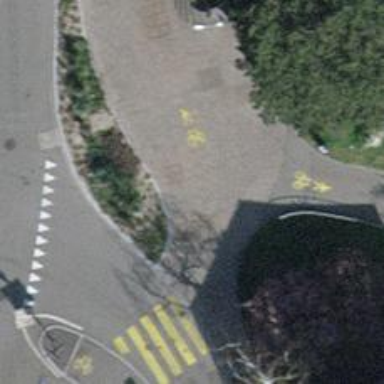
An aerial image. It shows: Path with sidewalk made of paving stones.